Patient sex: M
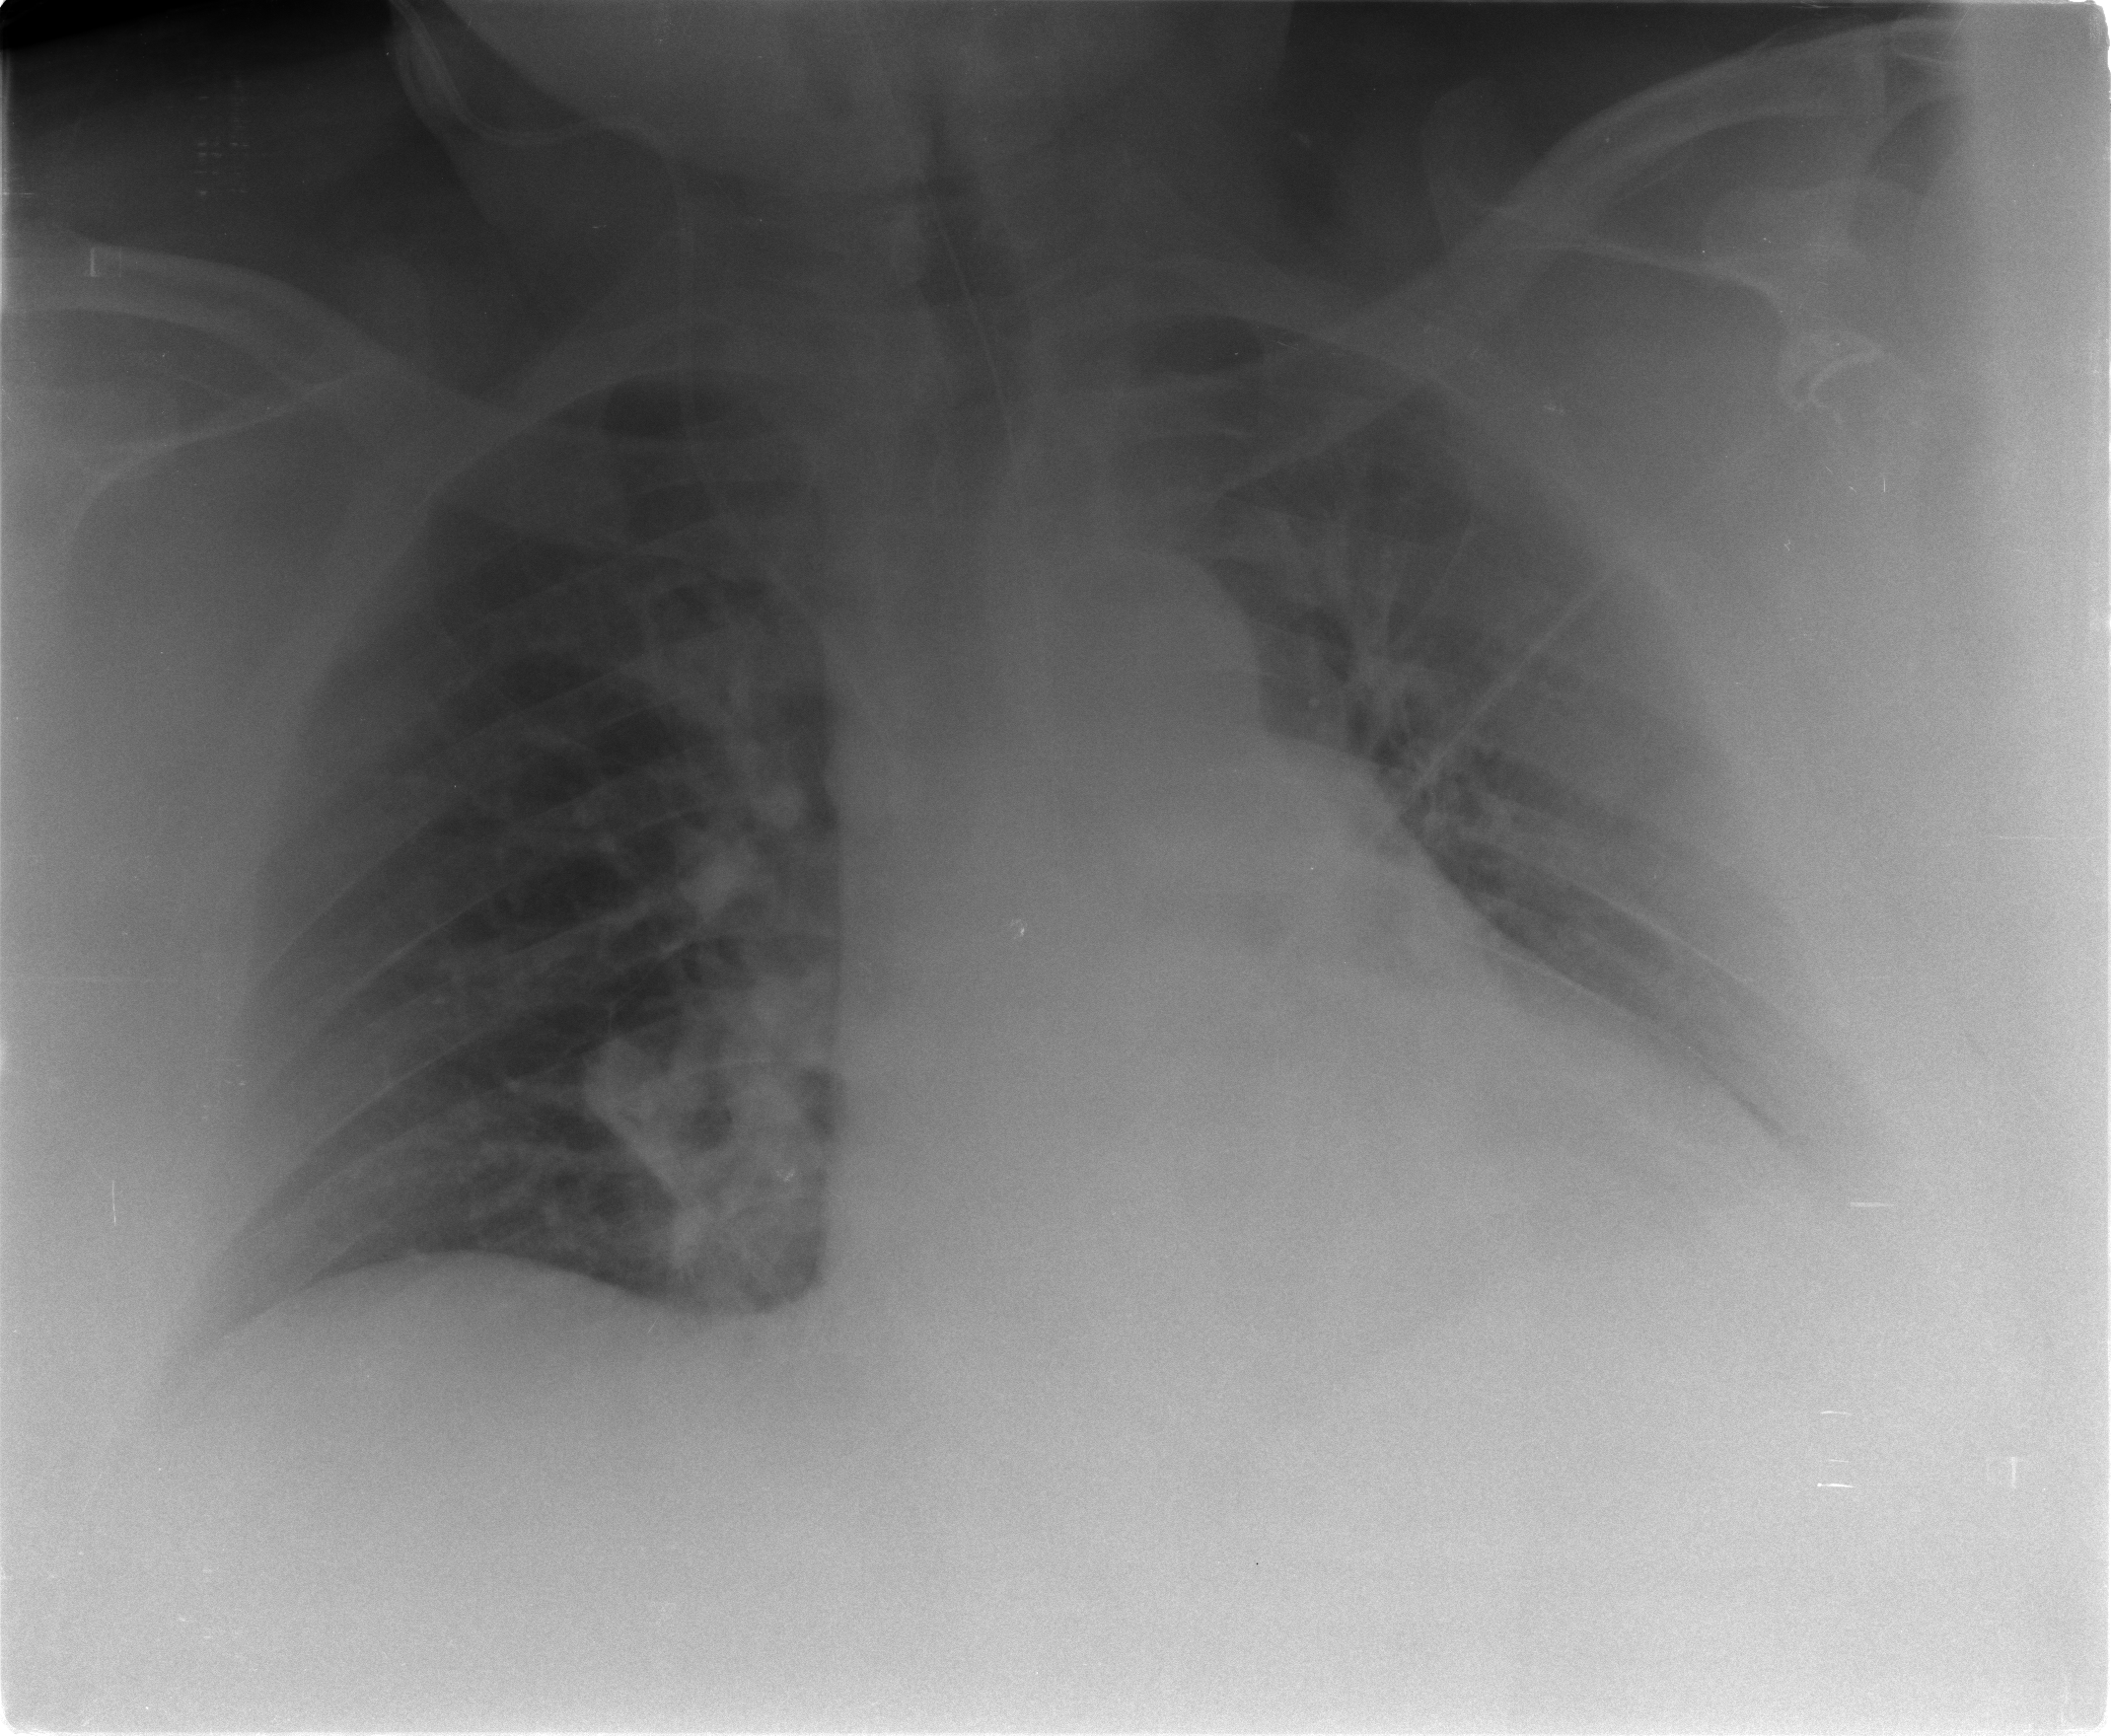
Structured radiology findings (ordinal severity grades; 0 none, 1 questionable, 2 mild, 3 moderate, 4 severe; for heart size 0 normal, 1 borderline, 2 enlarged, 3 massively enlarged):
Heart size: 2
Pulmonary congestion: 2
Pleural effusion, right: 0
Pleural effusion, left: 2
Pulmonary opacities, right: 1
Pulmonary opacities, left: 0
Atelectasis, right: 0
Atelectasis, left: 1